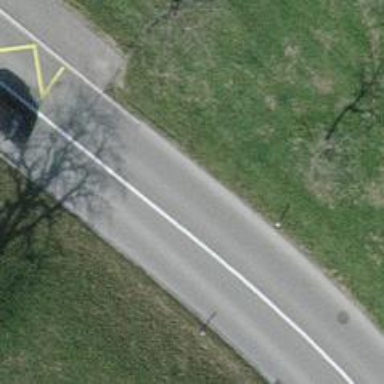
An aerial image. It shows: Tertiary road with asphalt surface.